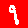
Digit: 9